Question: I'm running Visual Studio 2010 Ultimate, and I'm working on a project hosted on CodePlex to which I connect through TFS. Each time I open the solution, VS prompts me for the account information.
Is there any way I can make VS remember my credentials, so I don't have to enter them each time?
This is currently the only project on TFS I'm working on, but to be future-proof I'd like to save the credentials on solution-level, so I can work on other projects on other TFS servers and have those accounts saved as well.

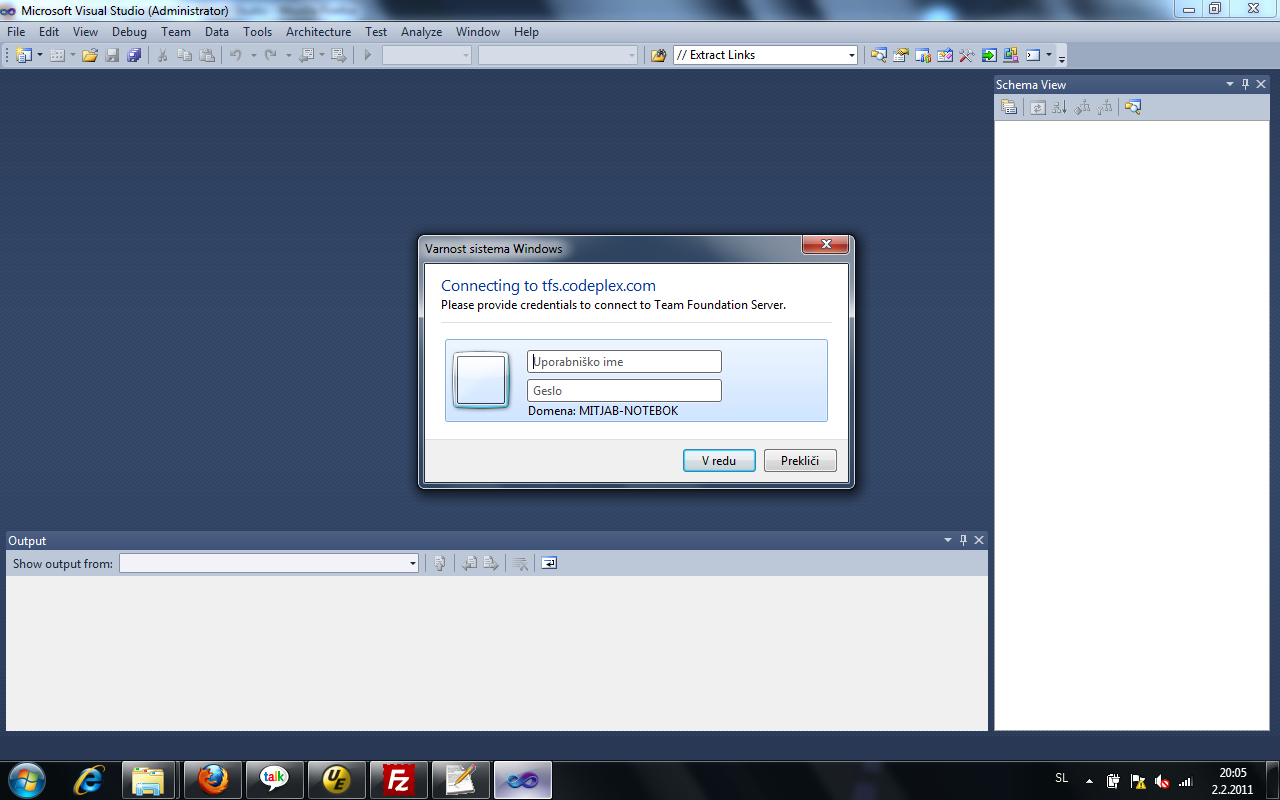
Answer: Use the Windows 7 Credentials Manager to store your login credentials to the site.
Go to and enter the address and your credentials as following: